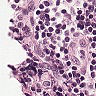
Metastatic tissue present: no